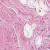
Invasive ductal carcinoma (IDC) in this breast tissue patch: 1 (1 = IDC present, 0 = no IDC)